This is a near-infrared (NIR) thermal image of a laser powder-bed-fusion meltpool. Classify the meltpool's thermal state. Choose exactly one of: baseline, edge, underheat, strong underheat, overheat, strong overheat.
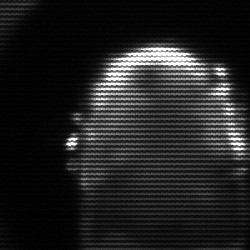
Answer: baseline